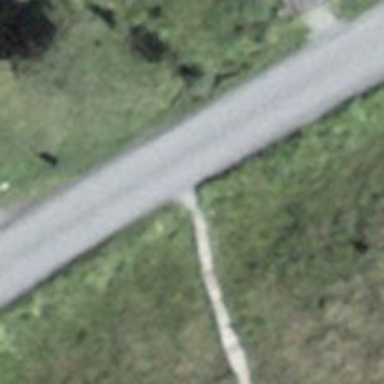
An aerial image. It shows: Path.